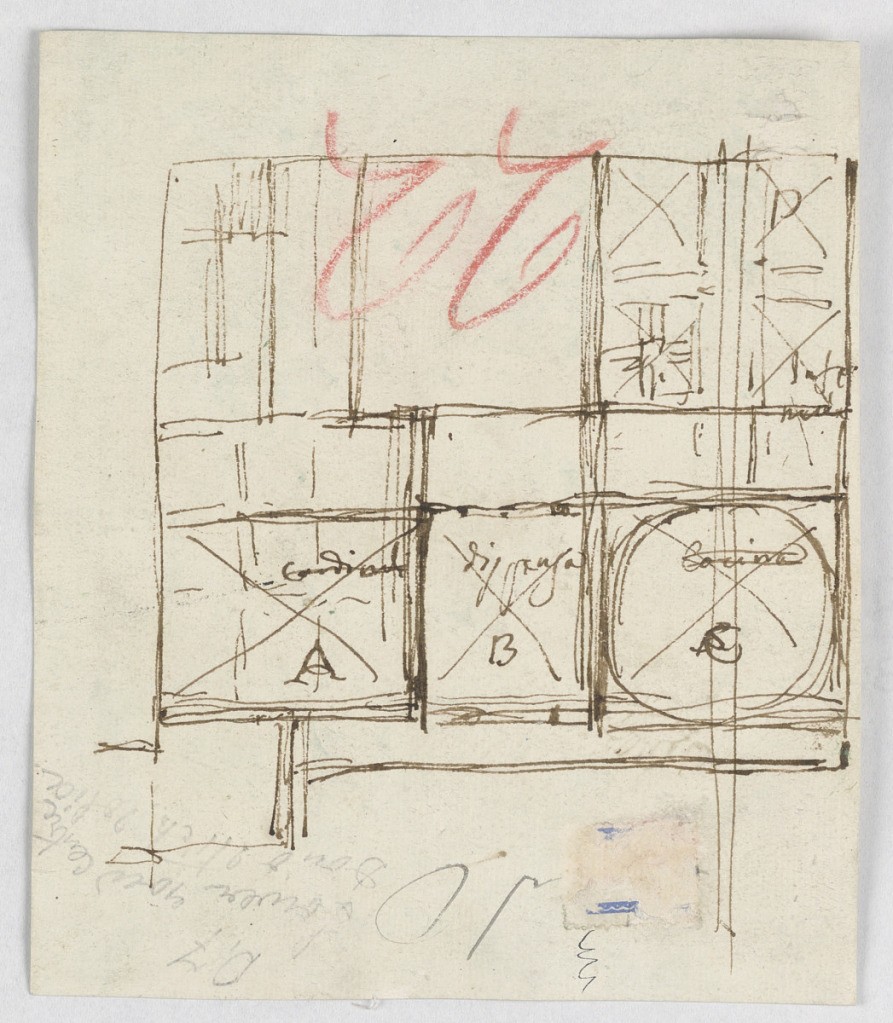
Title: Plan for the hospital of St. Trinità dei Pellegrini, Rome, Italy
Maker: Giuseppe Barberi, Italian, 1746–1809
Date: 1800–09
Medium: Pen and brown ink, graphite, red color pencil on off-white laid paper; verso: pen and brown and green ink
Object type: Drawing
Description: More than half of a wing of a building is shown in plan view, architectural drawing. Some of the rooms are marked with letters and writing; "Cardinali A"; "dispensa / B"; "Coeina / C"; "D / Infe / . . ."